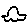
Label: car